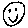
Label: smiley face